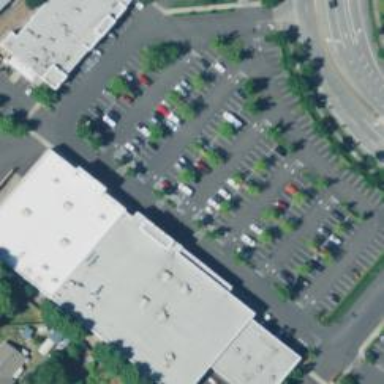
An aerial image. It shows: Parking space.